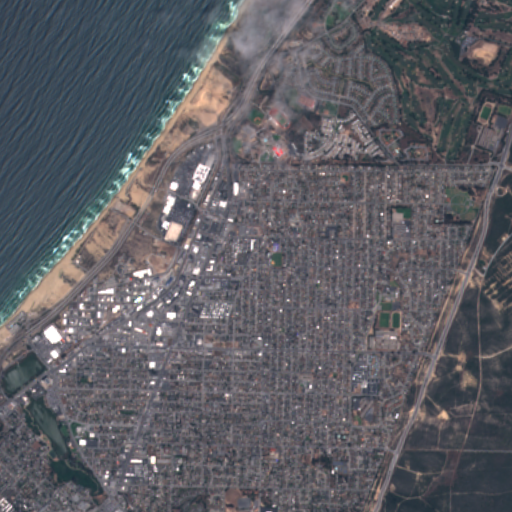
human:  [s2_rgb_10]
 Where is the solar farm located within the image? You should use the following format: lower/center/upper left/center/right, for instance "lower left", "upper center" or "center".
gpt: The solar farm is located in the upper center of the image.
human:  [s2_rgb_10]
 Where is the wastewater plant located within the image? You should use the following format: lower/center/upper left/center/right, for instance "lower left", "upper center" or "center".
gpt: The wastewater plant is located in the center left of the image.
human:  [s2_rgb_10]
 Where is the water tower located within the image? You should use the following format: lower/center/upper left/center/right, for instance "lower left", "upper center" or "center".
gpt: The water tower is located in the lower right of the image.
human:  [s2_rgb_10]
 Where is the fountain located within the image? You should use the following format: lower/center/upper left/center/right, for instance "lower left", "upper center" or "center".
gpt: The fountain is located in the lower right of the image.
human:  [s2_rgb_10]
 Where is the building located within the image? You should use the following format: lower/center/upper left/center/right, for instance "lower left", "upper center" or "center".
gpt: There is no building in the image.